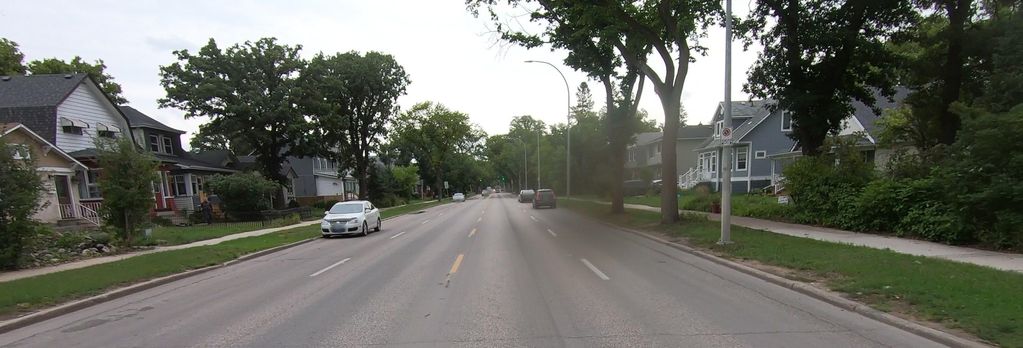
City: winnipeg